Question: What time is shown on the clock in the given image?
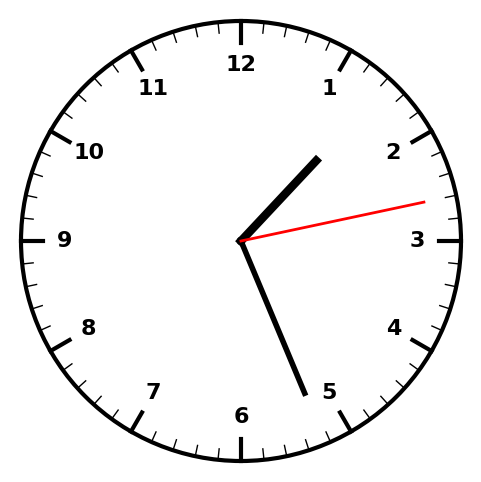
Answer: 01:26:13